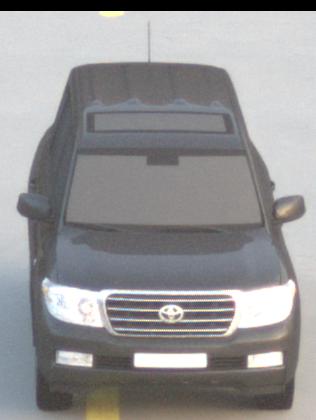
Make: Toyota
Model: Land Cruiser V8 4.7
Detailed model: Land Cruiser V8 (J20)
Model produced from: 2008/03
Model produced until: 2009/11
Doors: 5
Color: gray
Road condition: dry road
Daytime: sunrise or sunset
Contrast: low contrast